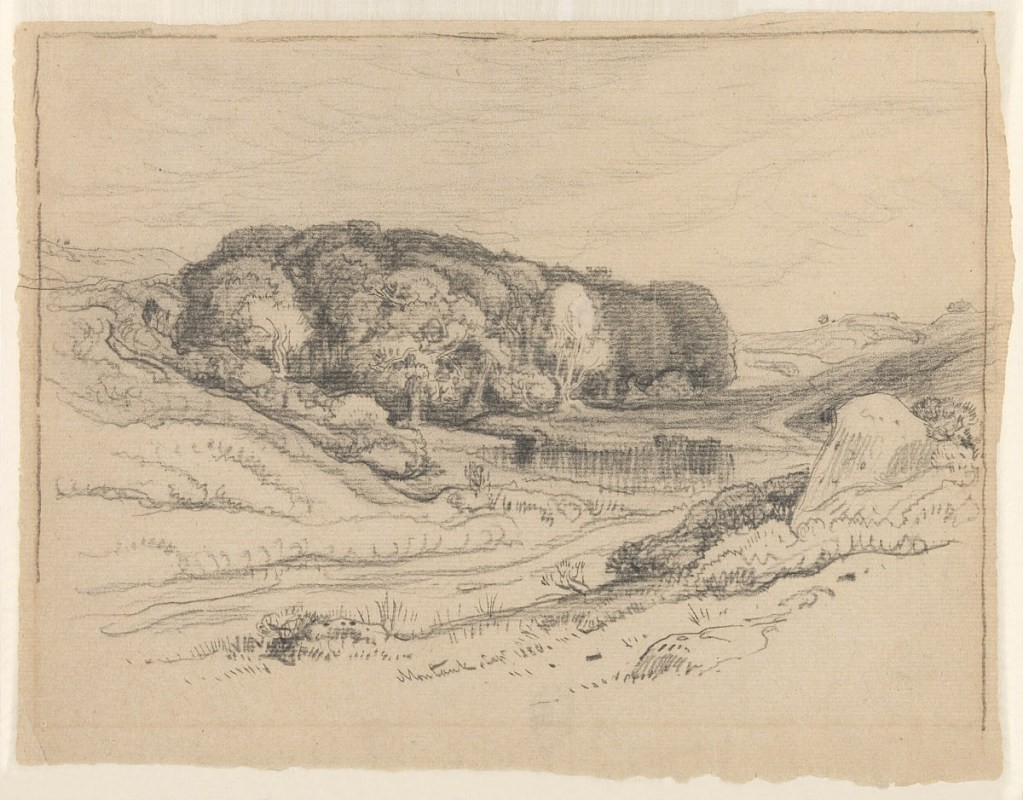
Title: Landscape at Montauk, Long Island, New York
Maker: Samuel Colman, American, 1832–1920
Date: September 1880
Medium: Graphite and charcoal on cream-colored paper.
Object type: Drawing
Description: Horizontal bird's eye view of a valley with a winding road, and a pond, and a wood in the central middle distance. Framing lines laterally and on top.